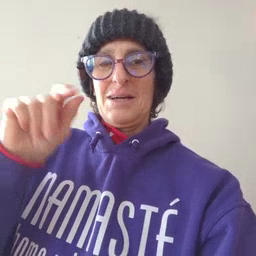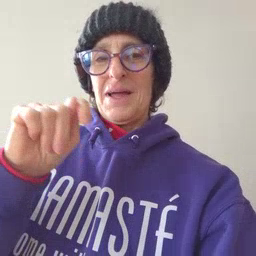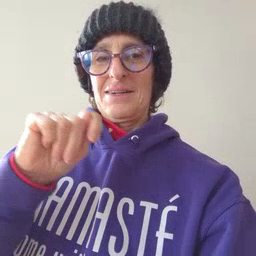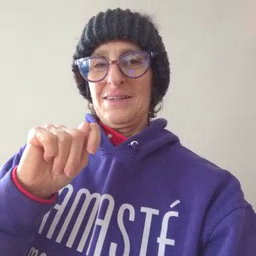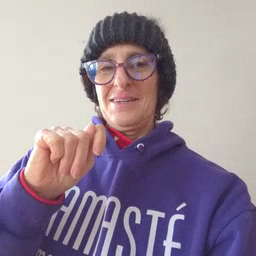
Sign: potty